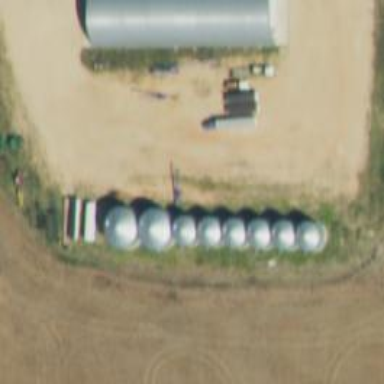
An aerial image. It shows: Silo.